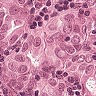
Metastatic tissue present: yes